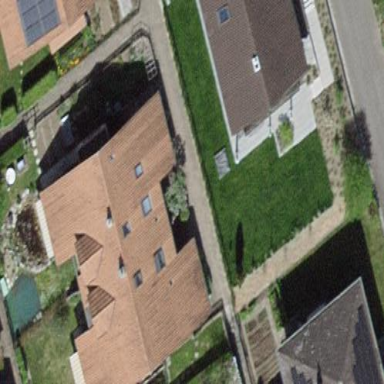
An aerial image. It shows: Terrace building.